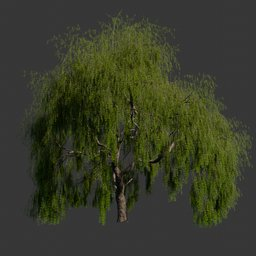
Label: nature